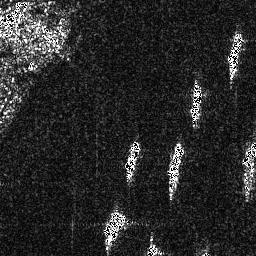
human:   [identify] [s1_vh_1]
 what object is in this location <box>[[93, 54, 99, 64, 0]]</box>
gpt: <ref>1 small ship at the right</ref>